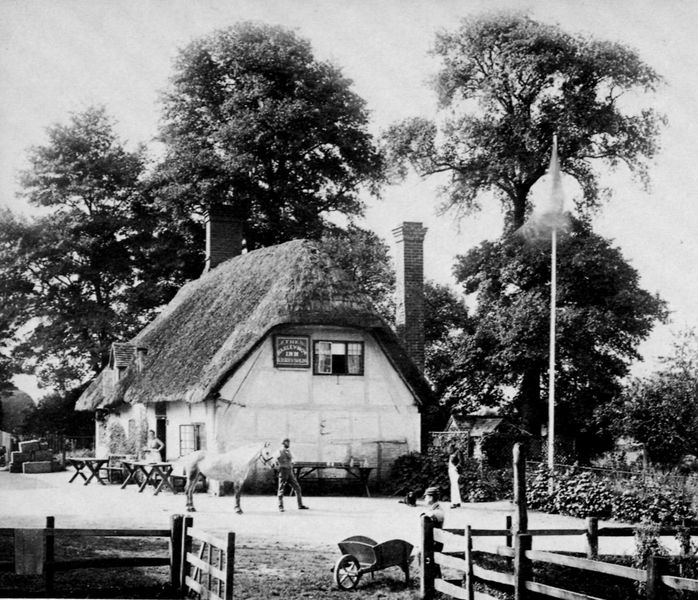
Titel: Clifton Hampton, das Barley Mow Wirtshaus
Künstler: Francis Frith
Schlagwörter: baum, blätter, himmel, laub, mann, schatten, weiß, bäume, menschen, blumen, fenster, frau, grau, holz, licht, männer, schwarz, stroh, tisch, tische, zeichnung, dach, haus, hund, park, tier, weg, zaun, kneipe, feld, natur, weide, gatter, hütte, sträucher, land, bauern, fensterläden, kamin, kamine, pferd, pony, reiter, schornstein, garten, ranken, zügel, fahne, flagge, mast, dorf, giebel, schornsteine, hecke, bauernhof, hof, idylle, amerika, holzzaun, speichen, werbung, arbeiter, karre, rad, schubkarre, masten, fahnenmast, junge, bauer, foto, fotografie, photographie, schild, offen, reeddach, reetdach, strohdach, idyllisch, schwarzweiss, gaststätte, schimmel, bänke, photo, schiefer, landhaus, bauernhaus, stall, fachwerk, gehöft, kate, stange, nordsee, perd, wohnen, führen, gasthaus, gasthof, fahnenstange, giebelfenster, heuballen, reed, reet, rietdach, gehege, anzeigetafel, bauerhof, reethaus, pub, gatterzaun, holztische, 19. jahrhundert, bauernhaof